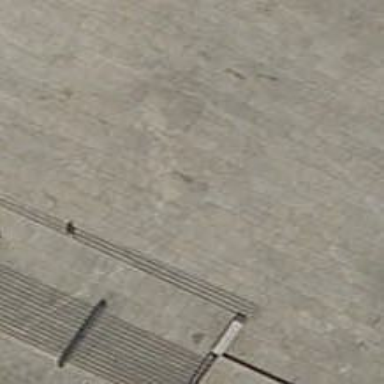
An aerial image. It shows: Steps made of paving stones.